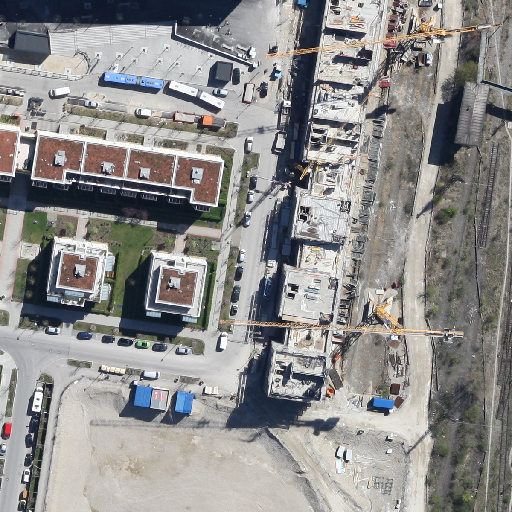
Referring expression: car